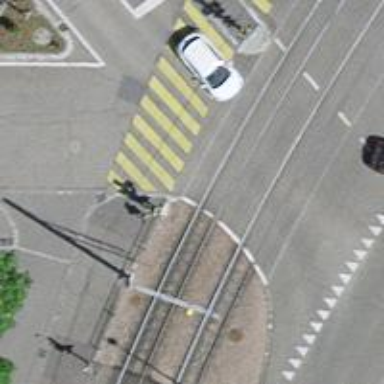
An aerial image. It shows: Level crossing along the railway.